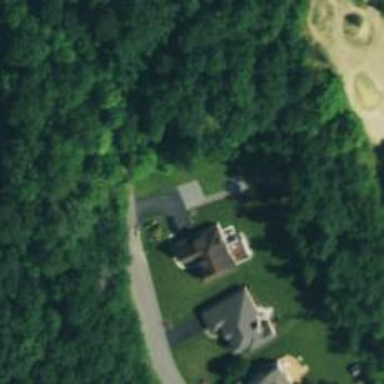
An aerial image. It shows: Driveway.